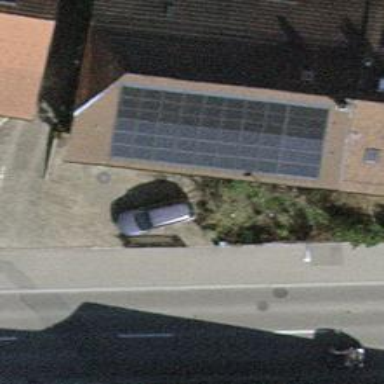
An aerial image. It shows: Solar power generator using photovoltaic method with solar photovoltaic panel types.